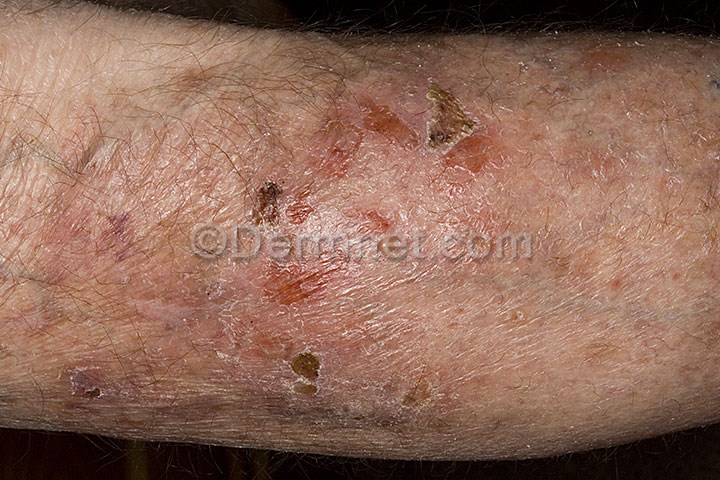
Disease: Bullous Disease Photos